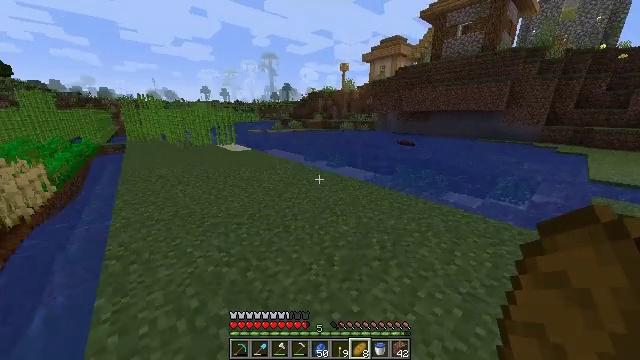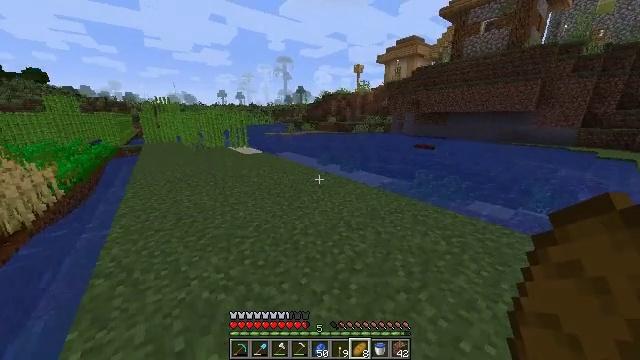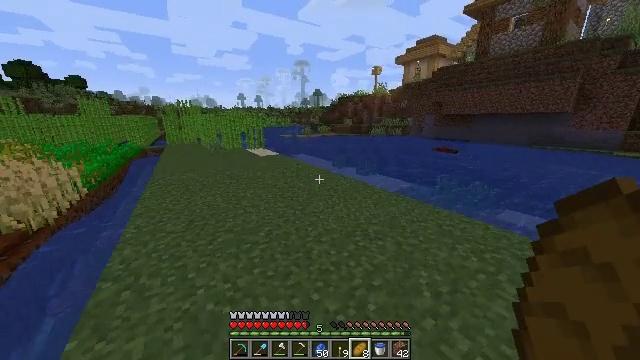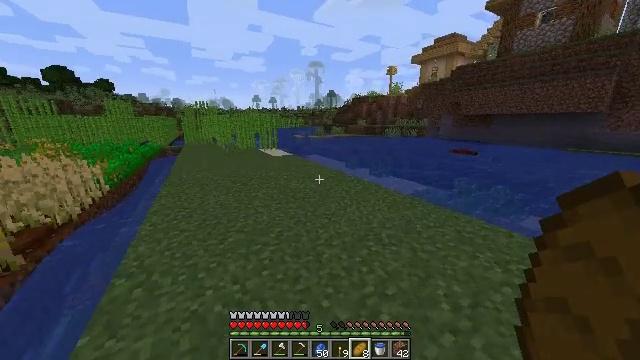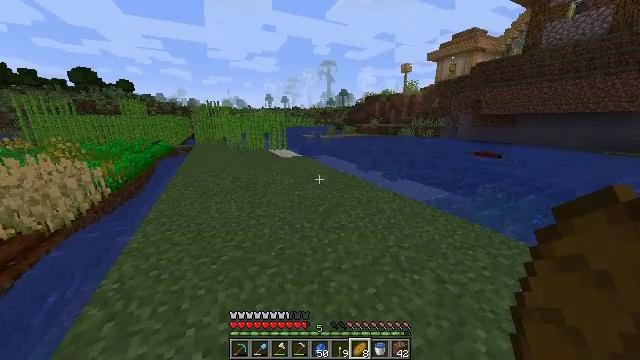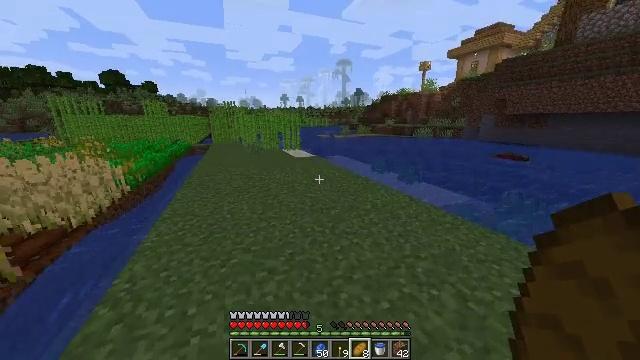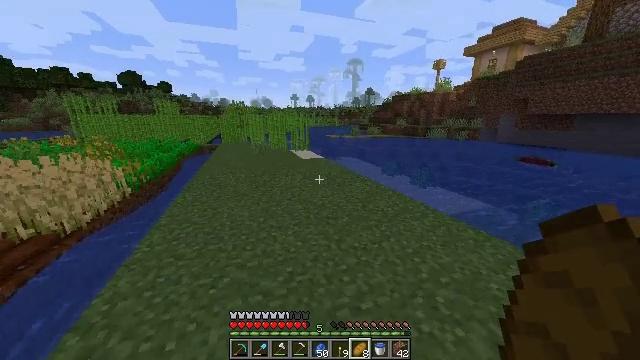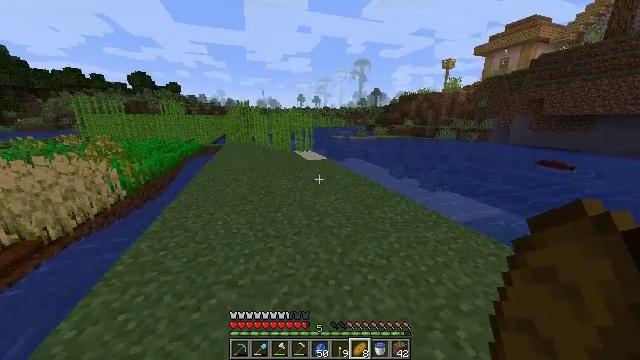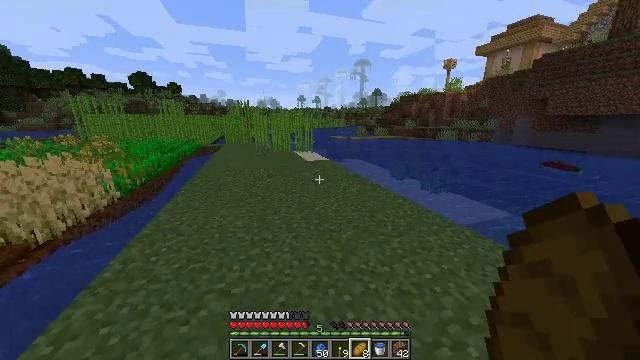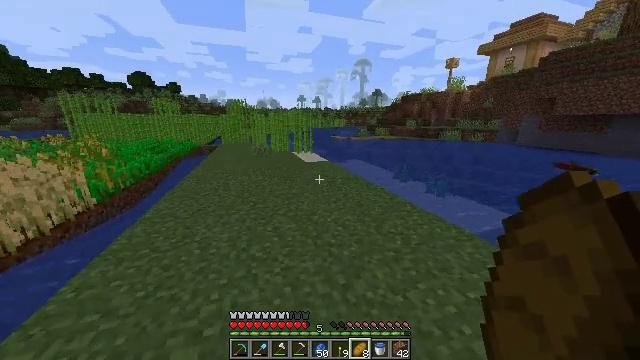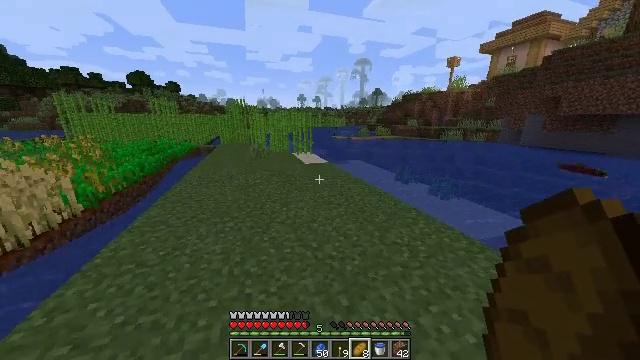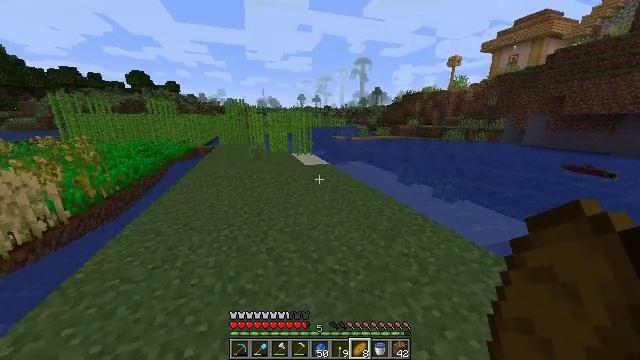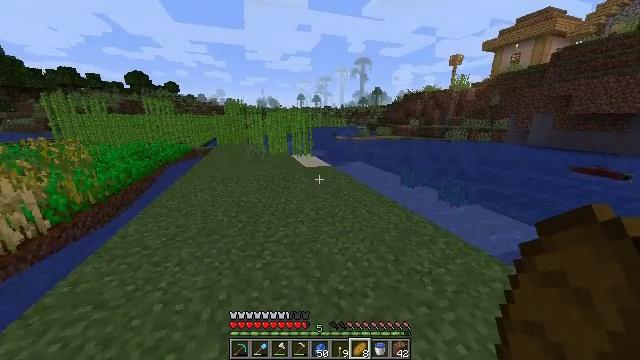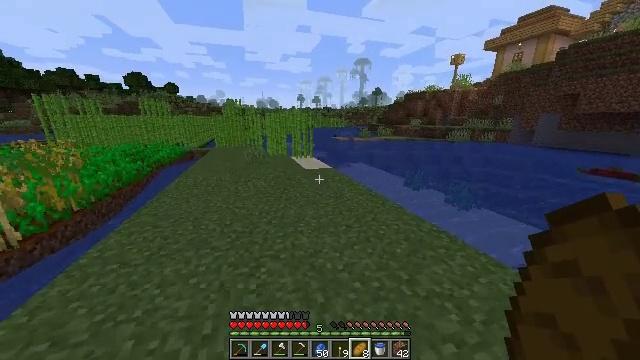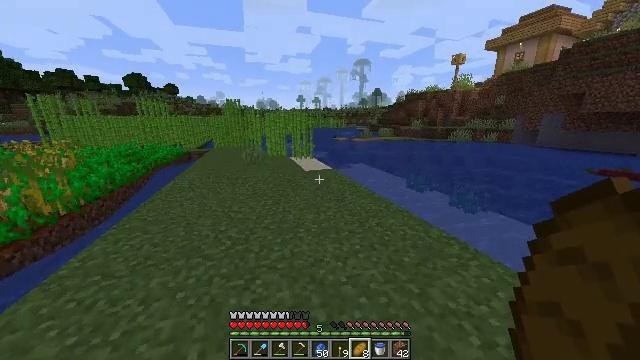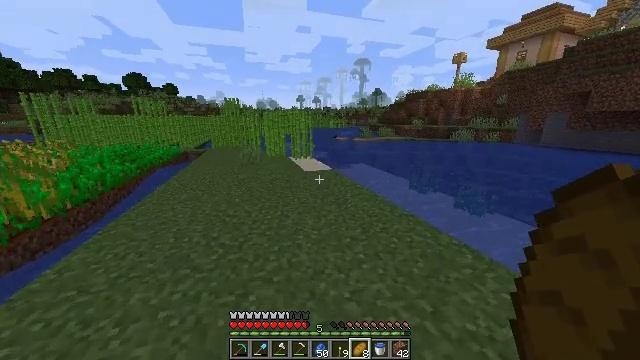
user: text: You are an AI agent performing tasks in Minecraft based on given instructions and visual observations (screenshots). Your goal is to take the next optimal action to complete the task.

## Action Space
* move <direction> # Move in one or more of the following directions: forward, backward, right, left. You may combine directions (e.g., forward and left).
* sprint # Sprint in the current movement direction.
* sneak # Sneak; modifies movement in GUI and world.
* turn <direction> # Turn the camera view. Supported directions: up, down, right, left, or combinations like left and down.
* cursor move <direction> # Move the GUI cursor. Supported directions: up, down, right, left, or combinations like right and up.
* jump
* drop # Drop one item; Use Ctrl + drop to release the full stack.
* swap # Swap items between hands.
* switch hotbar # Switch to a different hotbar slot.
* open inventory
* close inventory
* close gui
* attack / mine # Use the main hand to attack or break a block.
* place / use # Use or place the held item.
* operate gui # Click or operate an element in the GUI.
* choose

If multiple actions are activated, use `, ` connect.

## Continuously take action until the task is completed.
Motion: motion action
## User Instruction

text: Mine the sugar cane near rivers.
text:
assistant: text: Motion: move forward, sprint, turn left
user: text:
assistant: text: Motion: move forward, sprint, turn left
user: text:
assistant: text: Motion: move forward, sprint, turn left
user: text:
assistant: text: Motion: move forward, sprint, turn left
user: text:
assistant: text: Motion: move forward, sprint, turn left
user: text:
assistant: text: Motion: move forward, sprint, turn left
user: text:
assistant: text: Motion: move forward, turn left
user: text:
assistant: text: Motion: move forward
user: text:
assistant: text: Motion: move forward
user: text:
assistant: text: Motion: move forward, sprint
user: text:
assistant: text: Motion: move forward, sprint
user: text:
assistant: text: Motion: move forward, sprint
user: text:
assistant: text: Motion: move forward, sprint
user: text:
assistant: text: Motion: move forward, sprint
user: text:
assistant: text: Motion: move forward, sprint
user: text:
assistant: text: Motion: move forward, sprint
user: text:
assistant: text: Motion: move forward, sprint
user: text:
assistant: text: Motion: move forward, sprint
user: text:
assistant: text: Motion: move forward, sprint
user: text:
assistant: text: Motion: move forward, sprint
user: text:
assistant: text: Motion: move forward
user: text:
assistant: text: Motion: move forward
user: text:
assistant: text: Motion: move forward
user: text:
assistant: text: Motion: move forward
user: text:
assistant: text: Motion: move forward
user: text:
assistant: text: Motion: move forward
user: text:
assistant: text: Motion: move forward
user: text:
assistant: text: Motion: move forward
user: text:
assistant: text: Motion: move forward, switch to hotbar 1
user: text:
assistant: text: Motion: move forward, switch to hotbar 1